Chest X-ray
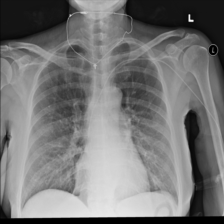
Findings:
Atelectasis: negative
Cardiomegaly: negative
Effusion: negative
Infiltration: negative
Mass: negative
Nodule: negative
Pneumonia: negative
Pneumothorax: negative
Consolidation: negative
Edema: negative
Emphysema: negative
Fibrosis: negative
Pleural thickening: negative
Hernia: negative